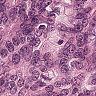
Metastatic tissue present: yes